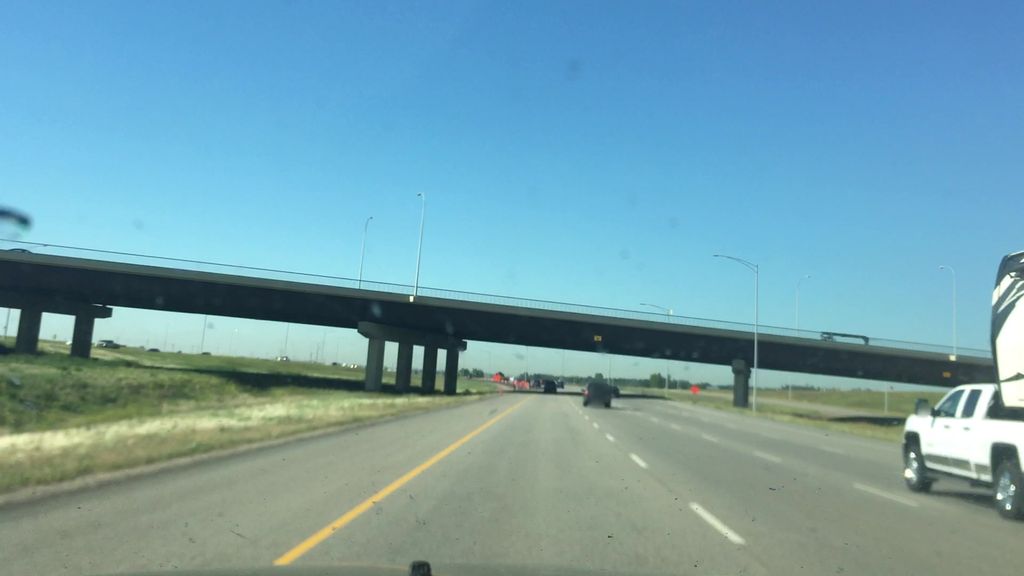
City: edmonton